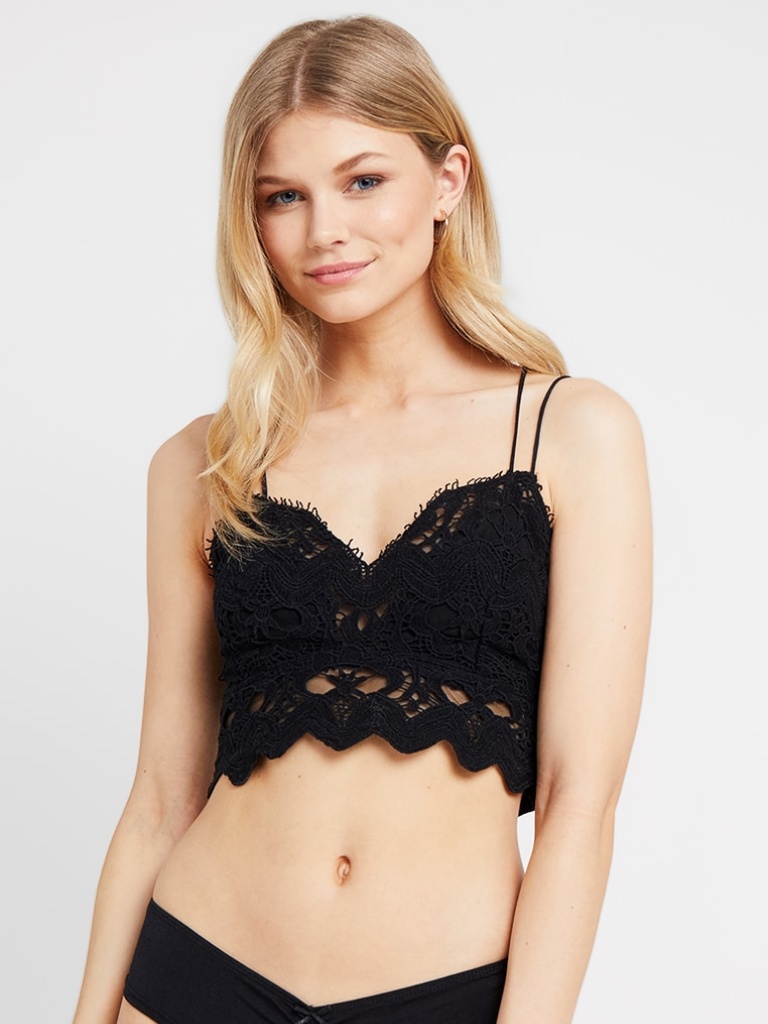
lace fitted sleeveless cropped length Untucked v-neck bralette